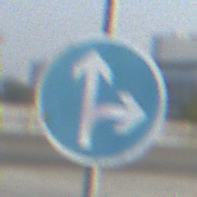
Verkehrszeichen: VorgeschriebeneFahrtrichtungGeradeausOderRechts
Umgebung: Outdoor, Urban
Tageszeit: SunriseSunset
Wetter: Clear
Licht: Natural
Jahreszeit: NotSpecified
Kontrast: MediumContrast